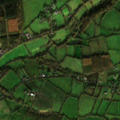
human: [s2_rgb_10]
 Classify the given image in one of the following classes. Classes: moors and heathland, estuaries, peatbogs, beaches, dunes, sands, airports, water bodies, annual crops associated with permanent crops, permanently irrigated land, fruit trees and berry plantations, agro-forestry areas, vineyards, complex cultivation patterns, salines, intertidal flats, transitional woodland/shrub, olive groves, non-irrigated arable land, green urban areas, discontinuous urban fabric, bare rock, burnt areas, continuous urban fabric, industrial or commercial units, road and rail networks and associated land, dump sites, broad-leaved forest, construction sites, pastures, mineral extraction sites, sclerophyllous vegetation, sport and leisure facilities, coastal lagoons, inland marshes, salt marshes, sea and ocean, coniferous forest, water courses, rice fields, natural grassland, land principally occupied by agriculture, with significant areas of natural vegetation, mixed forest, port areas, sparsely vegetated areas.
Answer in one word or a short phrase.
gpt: pastures, broad-leaved forest